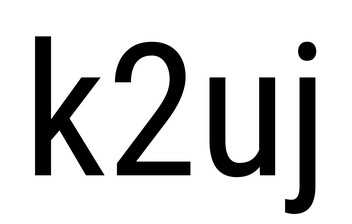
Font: Roboto_Condensed_Regular